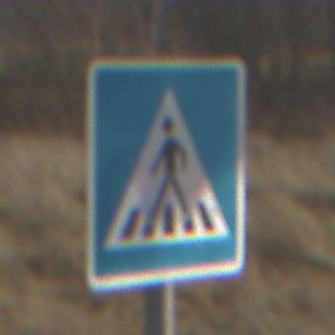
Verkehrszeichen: FussgaengerueberwegRechts
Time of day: MorningAfternoon
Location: Outdoor (Nature)
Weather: PartlyCloudy
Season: NotSpecified
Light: Natural